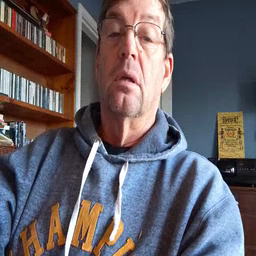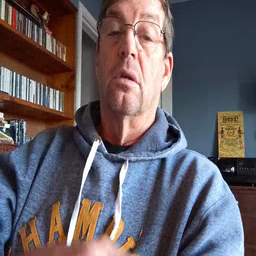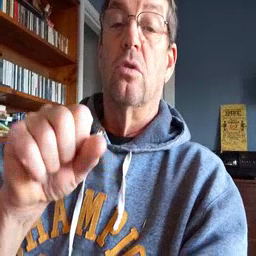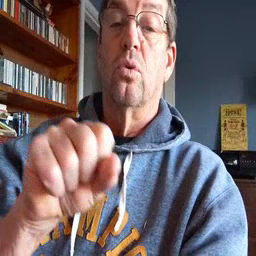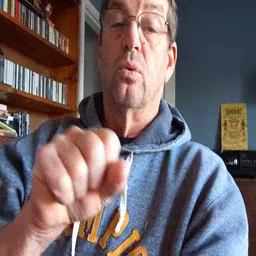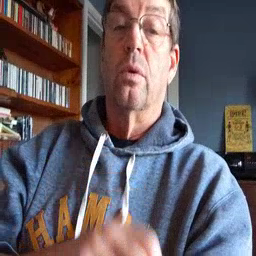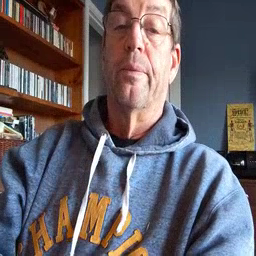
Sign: shoe